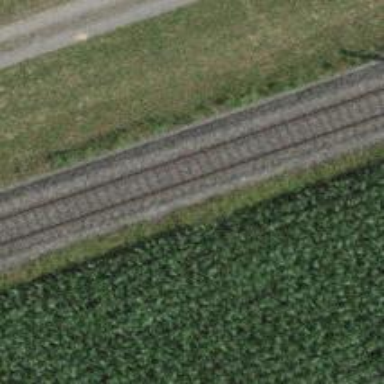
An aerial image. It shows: Single railway track with electrification through contact line.